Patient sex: M
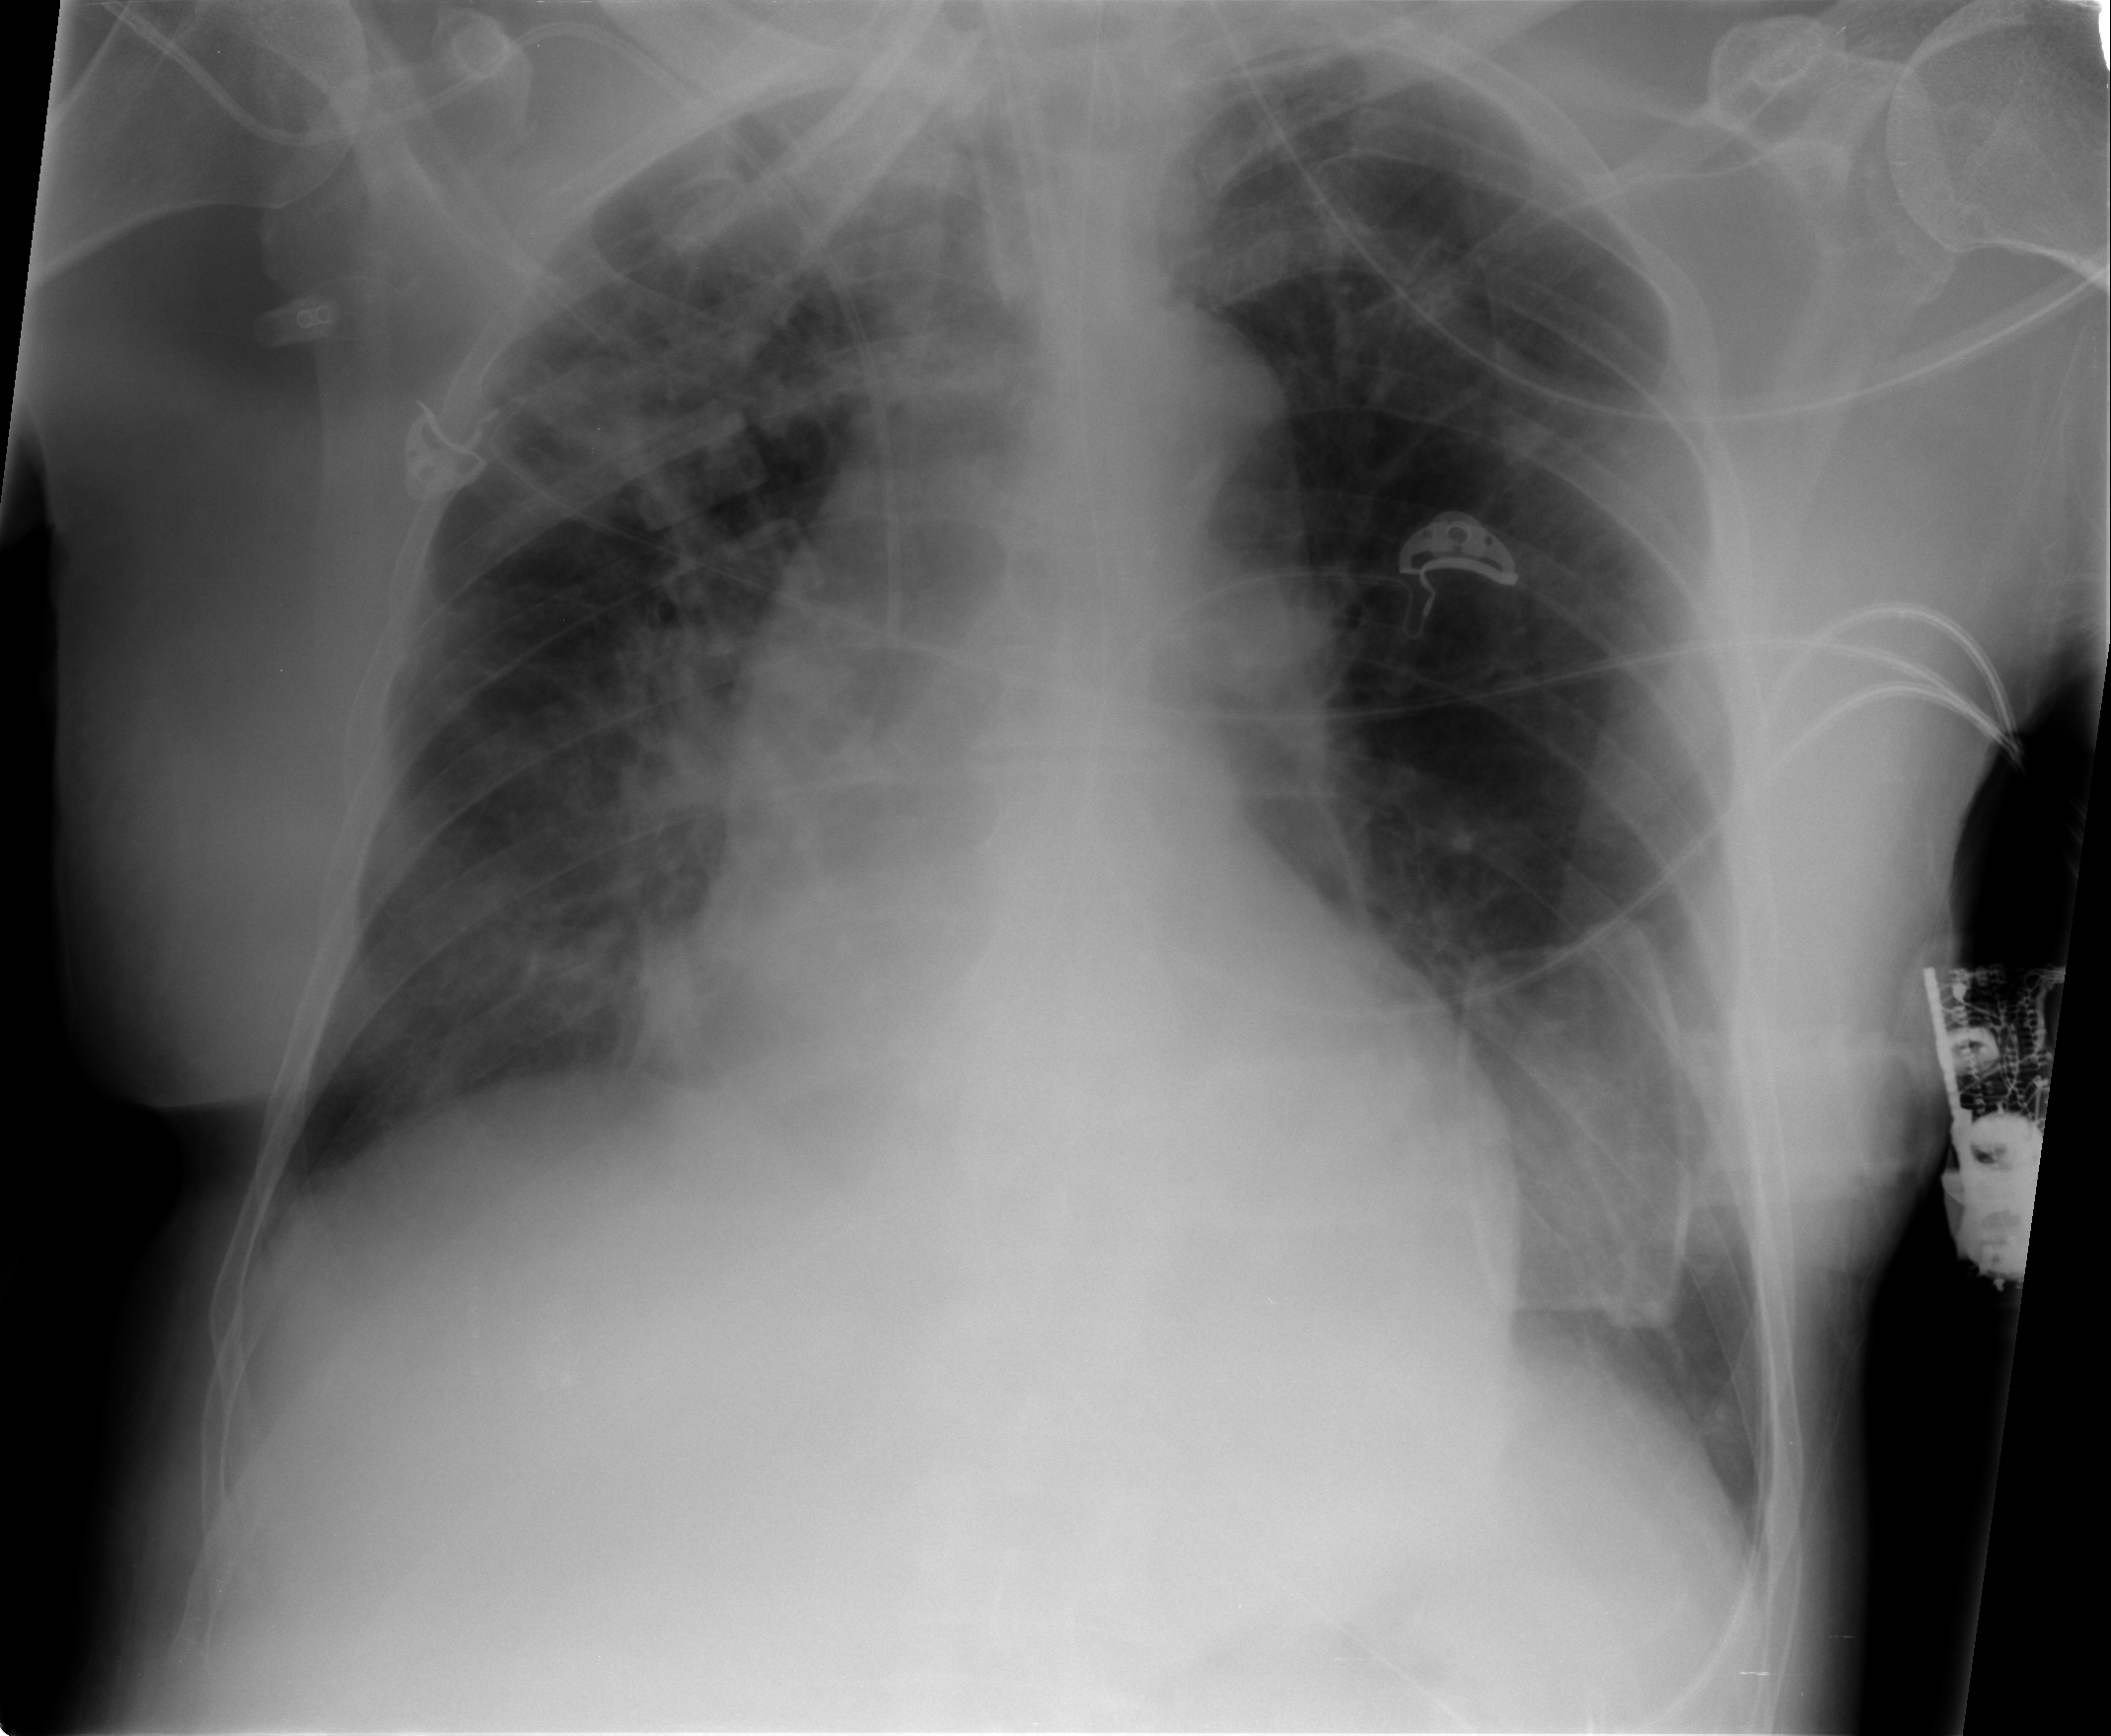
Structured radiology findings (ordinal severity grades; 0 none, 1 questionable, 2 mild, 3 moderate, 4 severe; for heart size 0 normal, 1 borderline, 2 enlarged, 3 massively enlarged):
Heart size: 2
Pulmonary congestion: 1
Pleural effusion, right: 0
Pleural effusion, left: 0
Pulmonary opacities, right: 2
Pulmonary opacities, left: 0
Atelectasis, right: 2
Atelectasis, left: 2